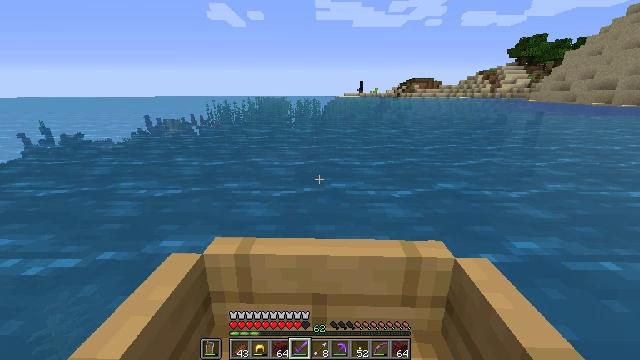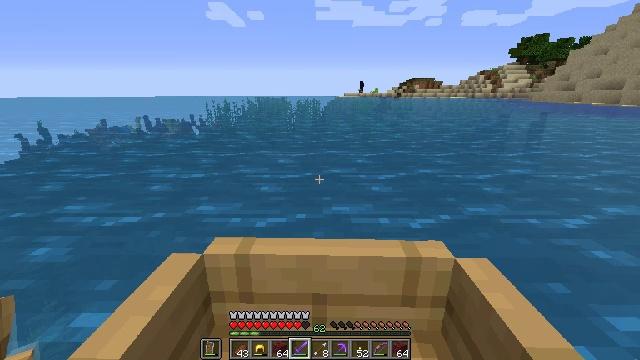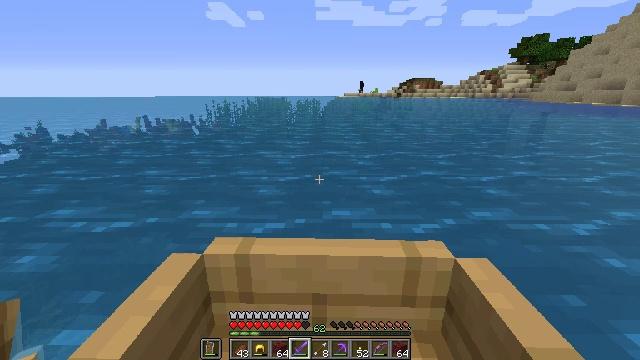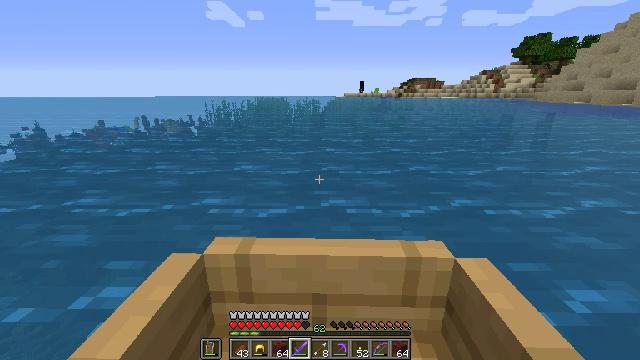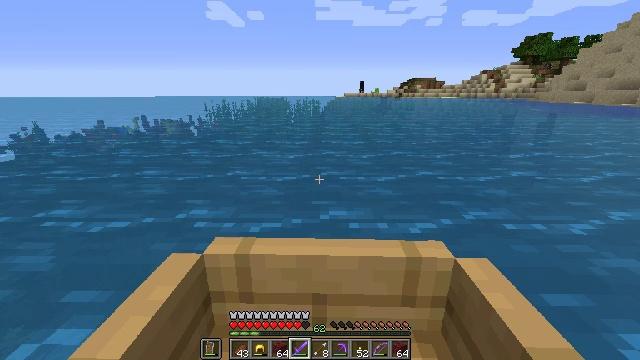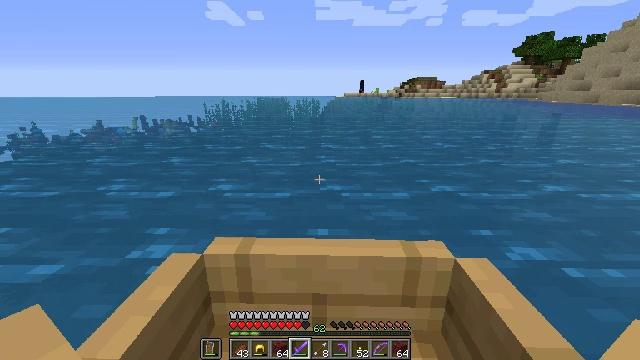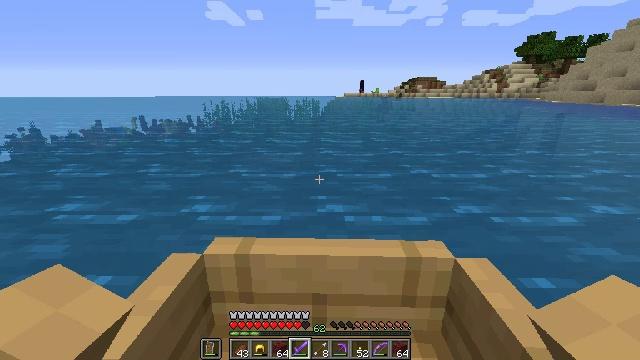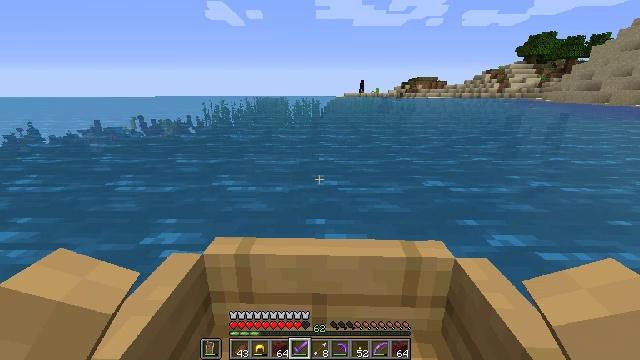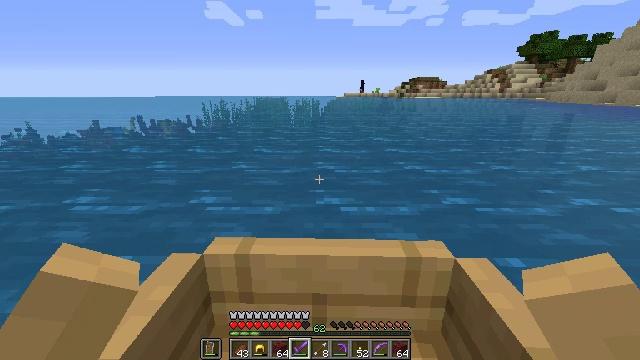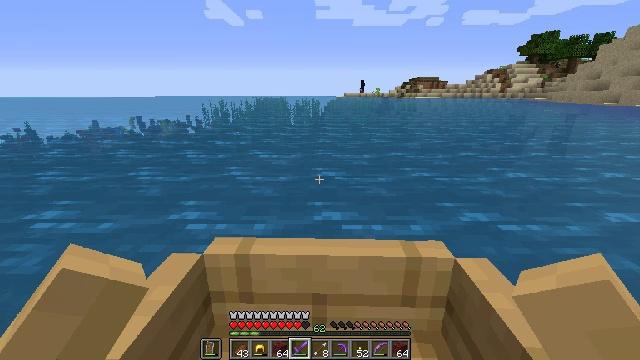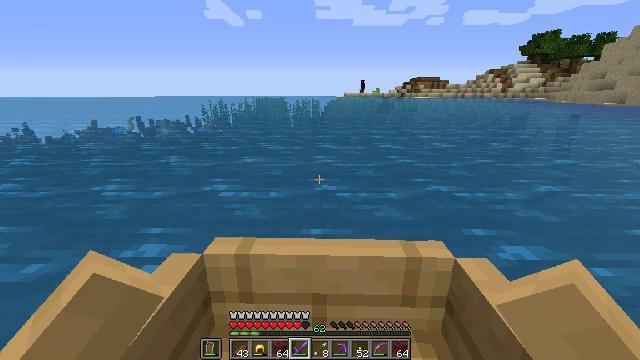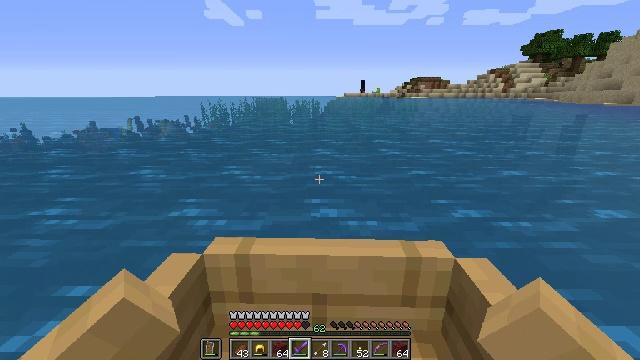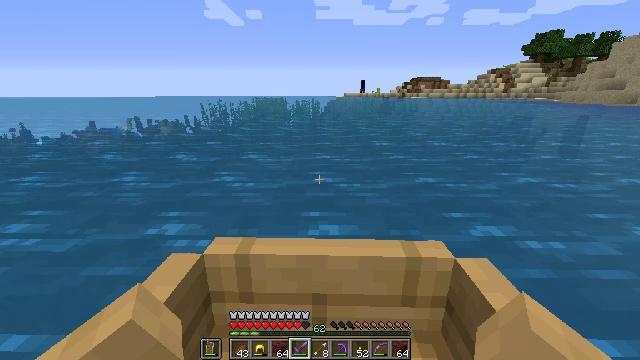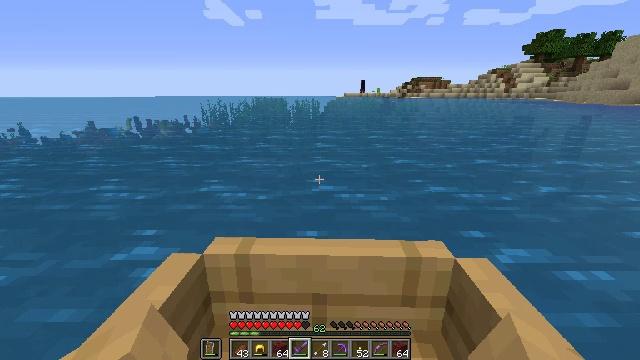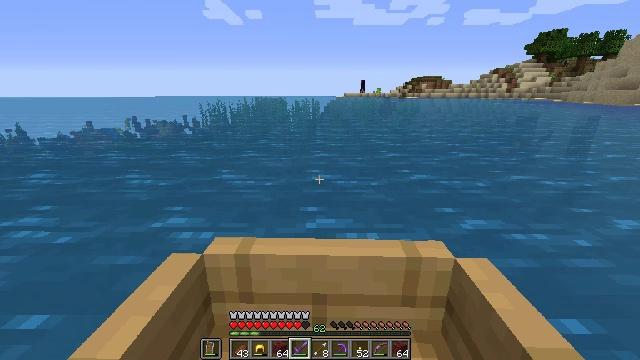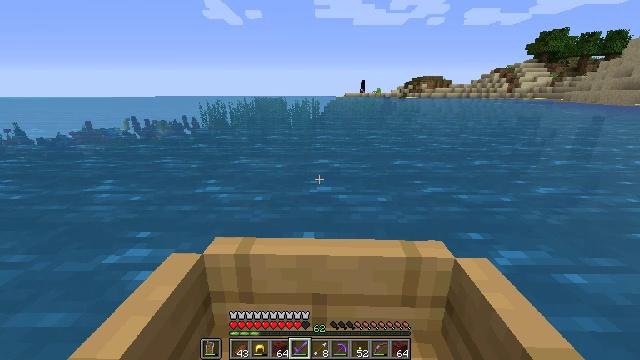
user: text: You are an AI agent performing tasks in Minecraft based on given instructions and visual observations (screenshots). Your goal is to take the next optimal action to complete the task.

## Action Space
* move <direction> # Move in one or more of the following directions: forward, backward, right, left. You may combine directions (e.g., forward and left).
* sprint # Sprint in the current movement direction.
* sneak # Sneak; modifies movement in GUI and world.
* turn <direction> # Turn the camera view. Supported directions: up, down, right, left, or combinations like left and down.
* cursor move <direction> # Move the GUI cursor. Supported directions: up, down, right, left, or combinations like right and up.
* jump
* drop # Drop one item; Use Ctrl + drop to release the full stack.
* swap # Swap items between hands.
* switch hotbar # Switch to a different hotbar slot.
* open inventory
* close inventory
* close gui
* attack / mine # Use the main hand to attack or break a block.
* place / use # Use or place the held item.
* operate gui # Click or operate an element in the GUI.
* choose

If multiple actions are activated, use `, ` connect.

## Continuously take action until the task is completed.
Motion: motion action
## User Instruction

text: Retrieve the ender chest safely.
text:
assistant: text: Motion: move forward
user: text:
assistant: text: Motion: move forward
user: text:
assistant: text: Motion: move forward
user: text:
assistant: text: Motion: move forward
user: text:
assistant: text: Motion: move forward
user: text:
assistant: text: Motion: move forward
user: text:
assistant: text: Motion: move forward
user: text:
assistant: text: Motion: move forward
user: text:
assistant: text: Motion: move forward
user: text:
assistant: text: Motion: move forward
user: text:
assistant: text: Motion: move forward
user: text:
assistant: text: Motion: move forward
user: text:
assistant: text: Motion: move forward
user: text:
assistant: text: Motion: move forward
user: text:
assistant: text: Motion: move forward
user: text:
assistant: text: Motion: move forward
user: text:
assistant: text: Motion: move forward
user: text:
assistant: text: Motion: move forward
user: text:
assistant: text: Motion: move forward
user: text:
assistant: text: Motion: move forward
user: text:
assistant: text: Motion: move forward
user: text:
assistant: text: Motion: move forward
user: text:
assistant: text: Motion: move forward
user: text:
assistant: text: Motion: move forward
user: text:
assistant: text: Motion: move forward
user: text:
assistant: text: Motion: move forward
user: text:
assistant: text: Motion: move forward
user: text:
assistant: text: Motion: move forward
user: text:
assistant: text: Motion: move forward
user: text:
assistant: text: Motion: move forward